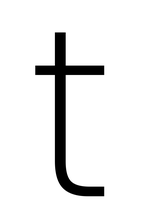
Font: Poppins-ExtraLight